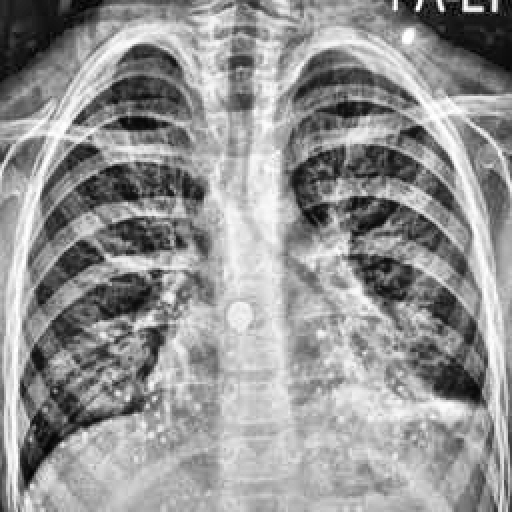
Finding: TUBERCULOSIS